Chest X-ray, PA view. Patient: 30 years old, sex F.
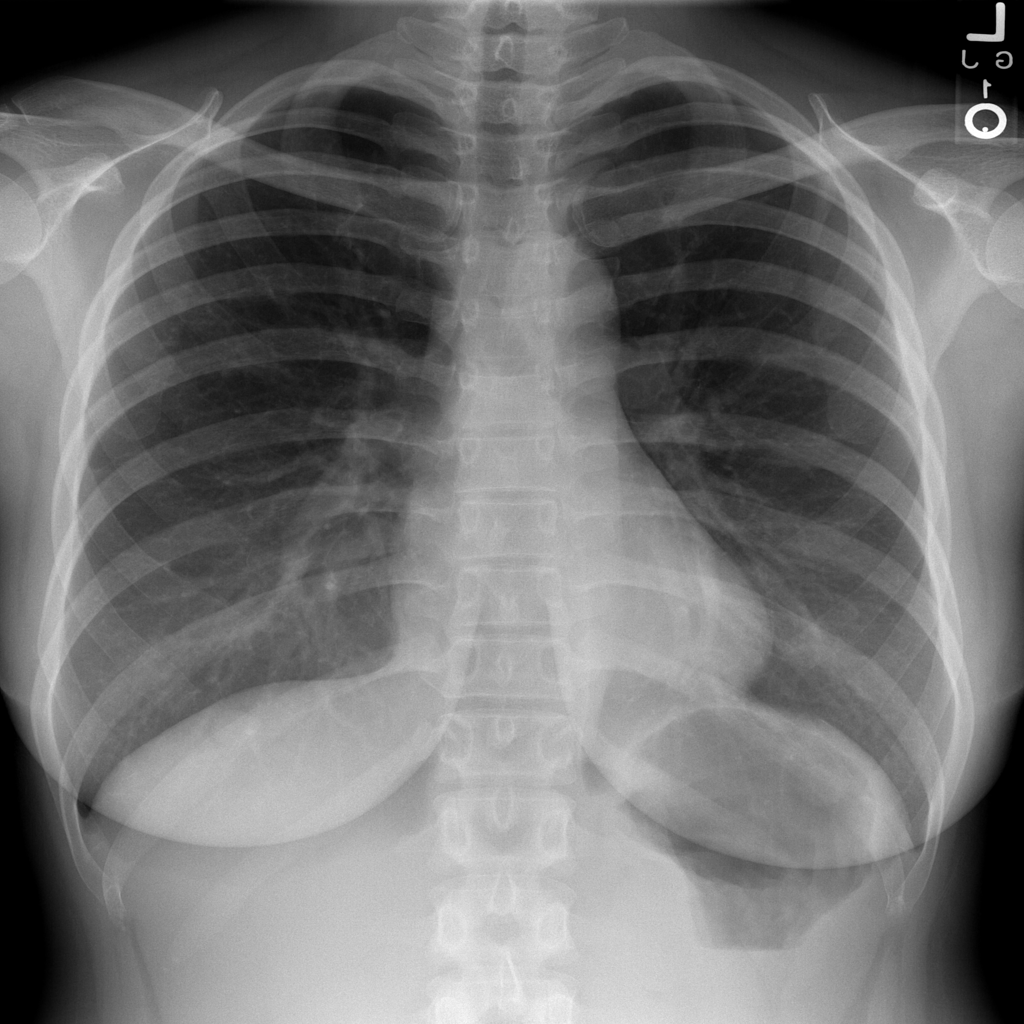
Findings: No Finding